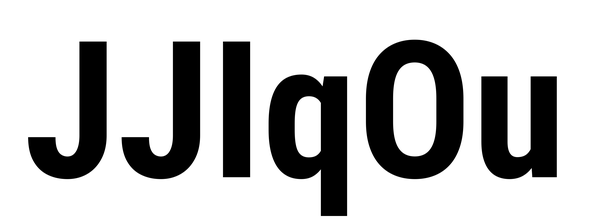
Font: Roboto_Condensed_Bold